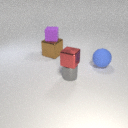
large brown metal cube behind large blue rubber sphere